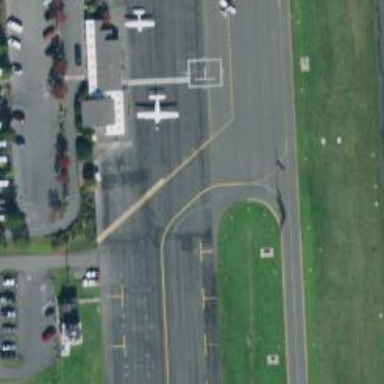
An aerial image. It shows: Asphalt taxiway in the airport.